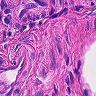
Metastatic tissue present: no